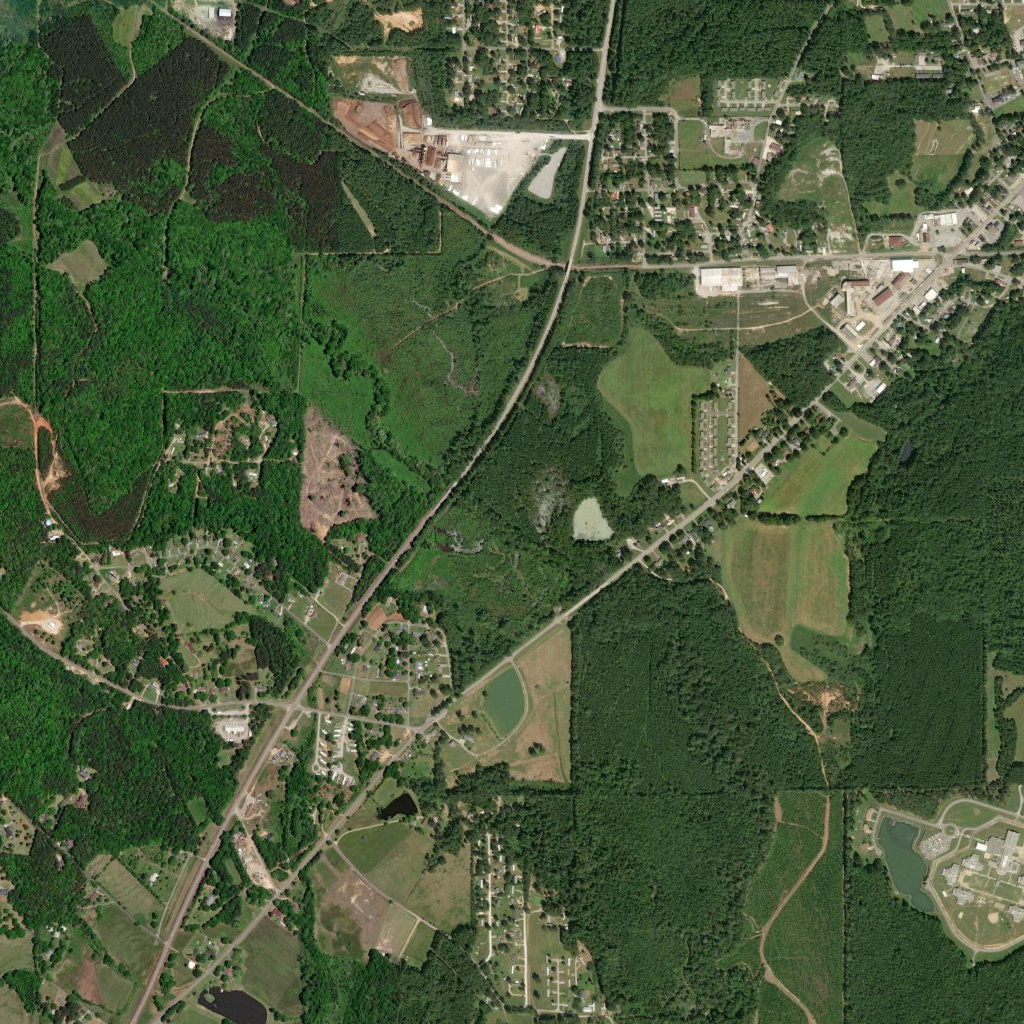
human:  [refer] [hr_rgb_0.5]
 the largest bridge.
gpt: <box>[[54, 56, 59, 60, 0]]</box>

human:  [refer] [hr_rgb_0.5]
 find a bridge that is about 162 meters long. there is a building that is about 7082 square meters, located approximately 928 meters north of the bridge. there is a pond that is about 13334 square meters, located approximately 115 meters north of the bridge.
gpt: <box>[[54, 56, 59, 60, 0]]</box>